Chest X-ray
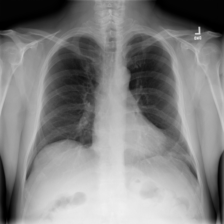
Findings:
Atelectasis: negative
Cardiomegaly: negative
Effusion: negative
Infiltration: negative
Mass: negative
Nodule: negative
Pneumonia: negative
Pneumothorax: negative
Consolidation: negative
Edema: negative
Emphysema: negative
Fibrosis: negative
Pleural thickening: negative
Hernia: negative